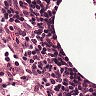
Metastatic tissue present: no